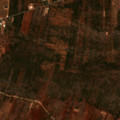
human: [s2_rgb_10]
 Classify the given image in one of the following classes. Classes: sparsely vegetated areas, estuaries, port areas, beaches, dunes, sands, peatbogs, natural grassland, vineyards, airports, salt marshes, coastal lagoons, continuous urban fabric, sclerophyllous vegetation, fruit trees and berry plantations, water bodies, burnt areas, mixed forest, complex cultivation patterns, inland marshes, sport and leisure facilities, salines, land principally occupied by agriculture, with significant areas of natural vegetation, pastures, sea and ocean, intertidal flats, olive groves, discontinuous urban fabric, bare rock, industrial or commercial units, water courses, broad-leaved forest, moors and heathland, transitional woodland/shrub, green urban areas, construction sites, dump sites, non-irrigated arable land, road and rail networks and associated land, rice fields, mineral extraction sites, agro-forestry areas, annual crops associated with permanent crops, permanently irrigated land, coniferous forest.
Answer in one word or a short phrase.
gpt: fruit trees and berry plantations, complex cultivation patterns, sclerophyllous vegetation